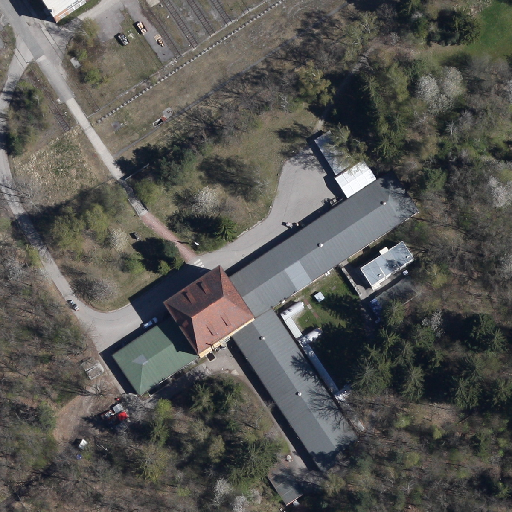
Referring expression: building along the road